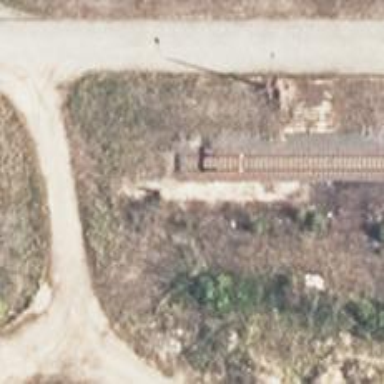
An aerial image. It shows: Disused railway spur line.